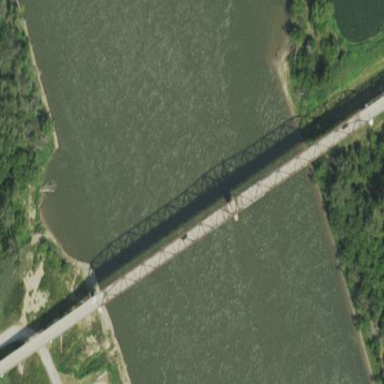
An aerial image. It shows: Arch bridge that is man-made.